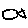
Label: fish